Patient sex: F
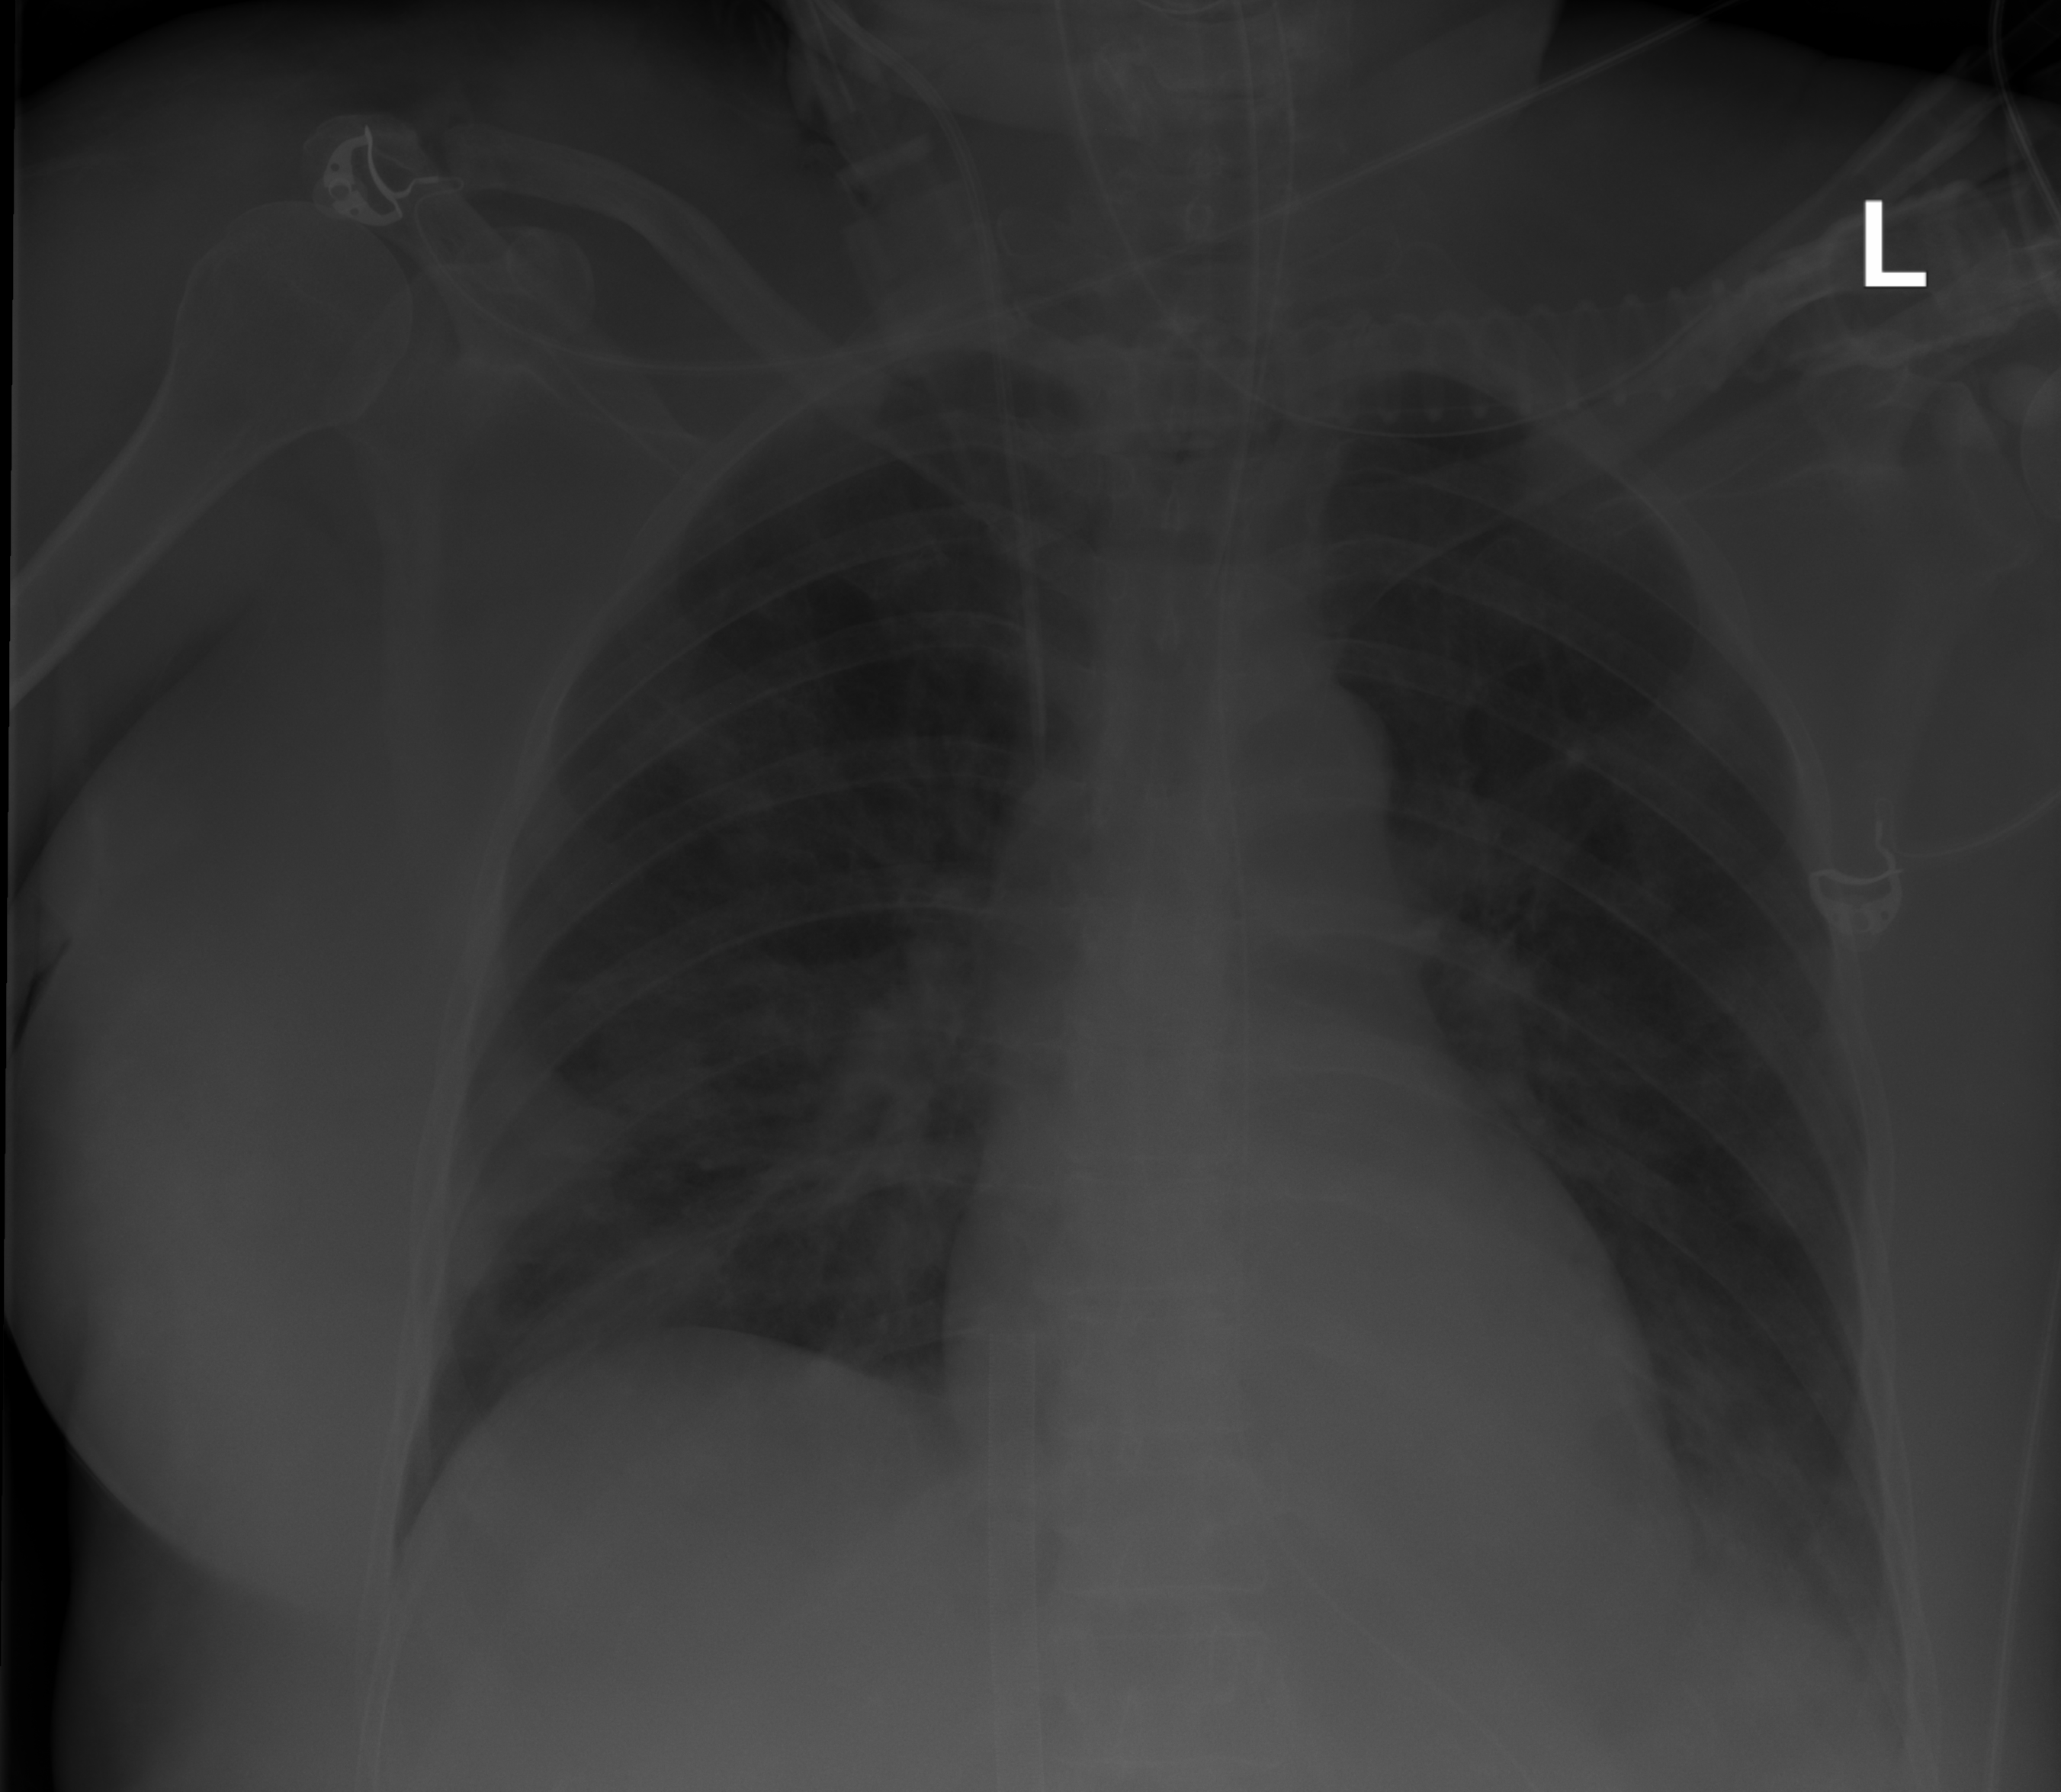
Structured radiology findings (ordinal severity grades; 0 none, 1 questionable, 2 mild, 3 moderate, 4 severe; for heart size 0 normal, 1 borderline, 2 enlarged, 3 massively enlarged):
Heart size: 0
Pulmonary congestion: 1
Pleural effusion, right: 0
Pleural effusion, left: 0
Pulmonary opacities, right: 2
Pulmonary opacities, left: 1
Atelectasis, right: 2
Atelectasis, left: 0